Field crop: maize
Growth stage: 2
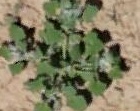
Species: chenopodium